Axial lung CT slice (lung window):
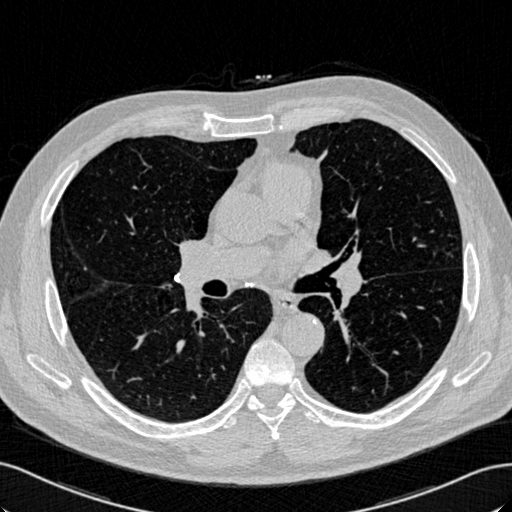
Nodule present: no